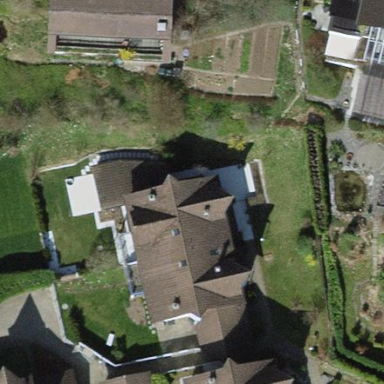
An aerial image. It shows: Semi-detached house.